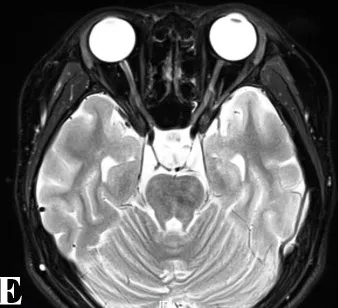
MRI at relapse and follow-up. Axial orbital T2-weighted image showing that lesions disappeared in the bilateral optic nerve at the last follow-up in April 2023 (E, F).
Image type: radiology (mri)